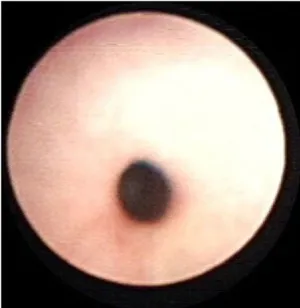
(D) Bronchoscopy showing segmental concentric stenosis.
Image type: endoscopy (airway_endoscopy)